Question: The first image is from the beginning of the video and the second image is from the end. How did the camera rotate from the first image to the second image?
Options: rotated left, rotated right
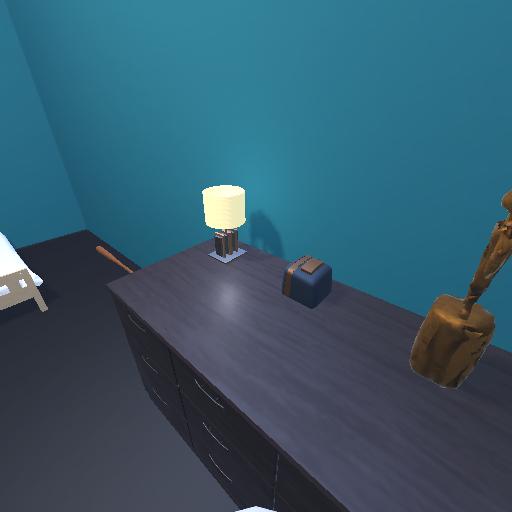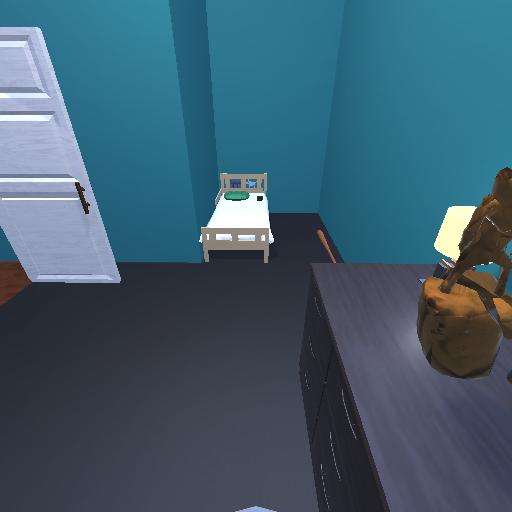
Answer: rotated left